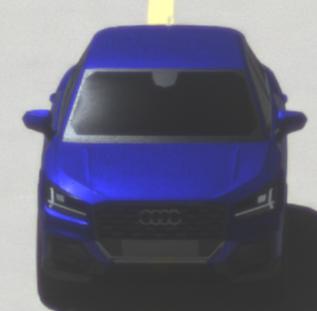
Make: Audi
Model: Q2
Model produced from: 2016
Model produced until: 2020
Doors: 5
Color: blue
Road condition: dry road
Daytime: midday
Contrast: medium contrast